Question: '''
<div class="progress">
<div class="progress-bar progress-bar-success progress-bar-striped" role="progressbar" aria-valuenow="40" aria-valuemin="0" aria-valuemax="100" style="width: 40%">
<span class="sr-only">40% Complete (success)</span>
</div>
</div>
'''
Using the sample straight from the docs I don't see any stripes on the progress bar. How do I get them to display?
Using MVC 5 and Bootstrap v3.2.0

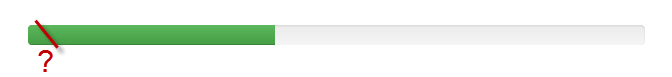
Answer: I came across the some problem just now, and it seems as if moving the two classes that make the progress bar animate ('progress-striped' and 'active') from the 'progress-bar' to the parent element 'progress' works perfectly.
As you can see from the working example below, both will work perfectly. Although, if rendered with MVC, only the bottom one will work.
<URL>
'''
<div class="progress progress-striped active">
<div class="progress-bar" role="progressbar" aria-valuenow="45" aria-valuemin="0" aria-valuemax="100" style="width: 45%">
<span class="sr-only">45% Complete</span>
</div>
</div>
'''